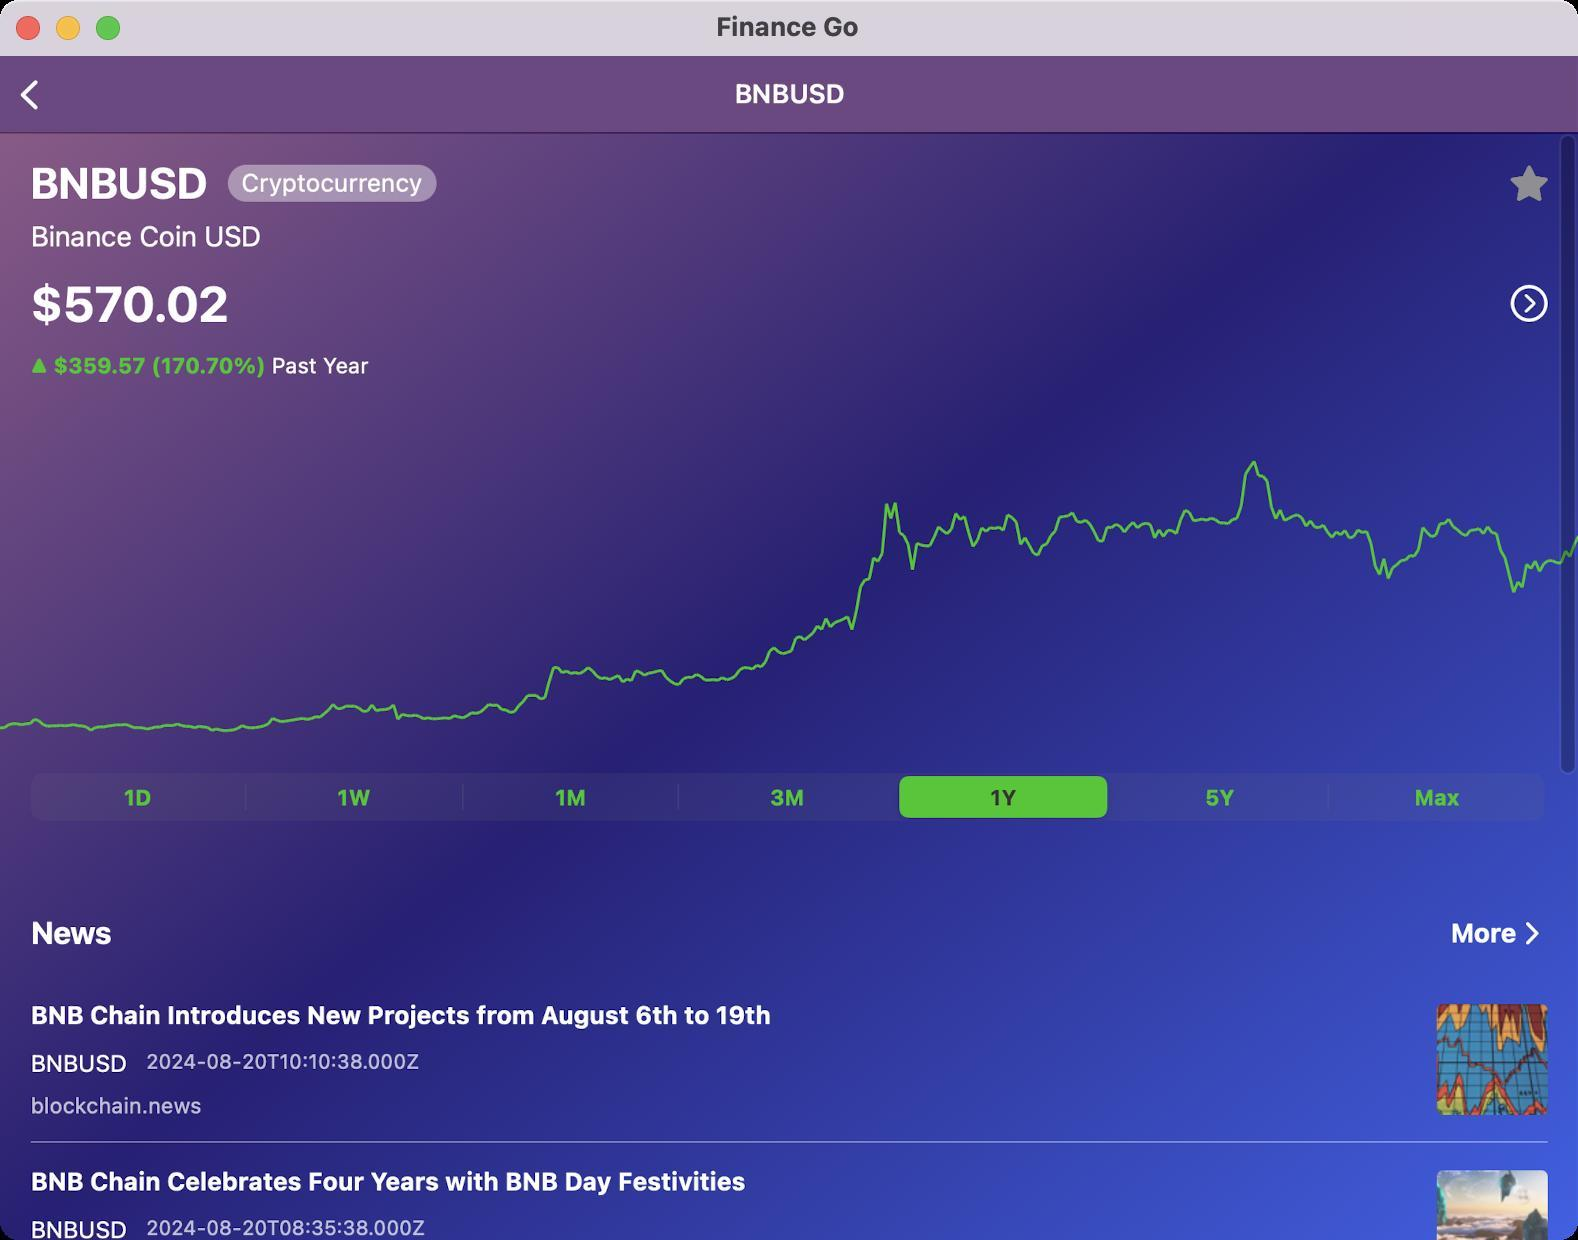
Accessibility tree:
{"name": "Finance_Go", "role": "AXWindow", "description": null, "role_description": "standard window", "value": null, "position": "352.00;95.00", "size": "789;620", "children": [{"name": null, "role": "AXGroup", "description": null, "role_description": "group", "value": null, "position": "0.00;0.00", "size": "789;620", "children": [{"name": null, "role": "AXGroup", "description": null, "role_description": "group", "value": null, "position": "0.00;0.00", "size": "789;621", "children": [{"name": null, "role": "AXGroup", "description": null, "role_description": "group", "value": null, "position": "0.00;0.00", "size": "789;621", "children": [{"name": null, "role": "AXGroup", "description": null, "role_description": "Nav bar", "value": null, "position": "0.00;27.72", "size": "789;38", "children": [{"name": null, "role": "AXButton", "description": "Back", "role_description": "back button", "value": null, "position": "0.00;30.03", "size": "34;34", "children": []}, {"name": null, "role": "AXHeading", "description": "BNBUSD", "role_description": "heading", "value": null, "position": "367.29;39.27", "size": "55;16", "children": []}]}, {"name": null, "role": "AXGroup", "description": null, "role_description": "group", "value": null, "position": "0.00;0.00", "size": "789;621", "children": [{"name": null, "role": "AXGroup", "description": null, "role_description": "group", "value": null, "position": "0.00;0.00", "size": "789;621", "children": [{"name": null, "role": "AXGroup", "description": null, "role_description": "table", "value": null, "position": "0.00;0.00", "size": "789;621", "children": [{"name": null, "role": "AXGroup", "description": null, "role_description": "group", "value": "", "position": "0.00;66.22", "size": "789;351", "children": [{"name": null, "role": "AXStaticText", "description": "BNBUSD, Binance Coin USD, $570.02, ▲ $359.57 (170.70%) Past Year, Cryptocurrency", "role_description": "text", "value": "", "position": "0.00;66.22", "size": "789;351", "children": []}, {"name": null, "role": "AXHeading", "description": "Line Chart. 1 dataset. DataSet", "role_description": "heading", "value": null, "position": "0.00;194.04", "size": "789;185", "children": []}, {"name": null, "role": "AXTabGroup", "description": null, "role_description": "tab group", "value": null, "position": "15.40;386.54", "size": "758;24", "children": [{"name": null, "role": "AXRadioButton", "description": "1D", "role_description": "tab", "value": 0, "position": "15.40;386.54", "size": "107;24", "children": []}, {"name": null, "role": "AXRadioButton", "description": "1W", "role_description": "tab", "value": 0, "position": "123.20;386.54", "size": "108;24", "children": []}, {"name": null, "role": "AXRadioButton", "description": "1M", "role_description": "tab", "value": 0, "position": "231.77;386.54", "size": "107;24", "children": []}, {"name": null, "role": "AXRadioButton", "description": "3M", "role_description": "tab", "value": 0, "position": "339.57;386.54", "size": "108;24", "children": []}, {"name": null, "role": "AXRadioButton", "description": "1Y", "role_description": "tab", "value": 1, "position": "448.14;386.54", "size": "107;24", "children": []}, {"name": null, "role": "AXRadioButton", "description": "5Y", "role_description": "tab", "value": 0, "position": "555.94;386.54", "size": "108;24", "children": []}, {"name": null, "role": "AXRadioButton", "description": "Max", "role_description": "tab", "value": 0, "position": "664.51;386.54", "size": "108;24", "children": []}]}, {"name": null, "role": "AXButton", "description": "icon star", "role_description": "button", "value": null, "position": "755.37;82.39", "size": "18;18", "children": []}, {"name": null, "role": "AXButton", "description": "button right arrow circle", "role_description": "button", "value": null, "position": "755.37;142.45", "size": "18;18", "children": []}]}, {"name": null, "role": "AXGroup", "description": null, "role_description": "group", "value": "", "position": "0.00;417.34", "size": "789;28", "children": [{"name": null, "role": "AXStaticText", "description": " ", "role_description": "text", "value": "", "position": "0.00;417.34", "size": "789;28", "children": []}]}, {"name": null, "role": "AXGroup", "description": null, "role_description": "group", "value": "", "position": "0.00;445.06", "size": "789;43", "children": [{"name": null, "role": "AXStaticText", "description": "News", "role_description": "text", "value": "", "position": "0.00;445.06", "size": "789;43", "children": []}, {"name": null, "role": "AXButton", "description": "More", "role_description": "button", "value": null, "position": "725.34;454.30", "size": "33;25", "children": []}]}, {"name": null, "role": "AXGroup", "description": null, "role_description": "group", "value": "", "position": "0.00;488.18", "size": "789;83", "children": [{"name": null, "role": "AXStaticText", "description": "BNB Chain Introduces New Projects from August 6th to 19th, BNBUSD, blockchain.news, 2024-08-20T10:10:38.000Z", "role_description": "text", "value": "", "position": "0.00;488.18", "size": "789;83", "children": []}]}, {"name": null, "role": "AXGroup", "description": null, "role_description": "group", "value": "", "position": "0.00;571.34", "size": "789;83", "children": [{"name": null, "role": "AXStaticText", "description": "BNB Chain Celebrates Four Years with BNB Day Festivities, BNBUSD, blockchain.news, 2024-08-20T08:35:38.000Z", "role_description": "text", "value": "", "position": "0.00;571.34", "size": "789;83", "children": []}]}]}]}]}]}]}]}, {"name": null, "role": "AXButton", "description": null, "role_description": "close button", "value": null, "position": "7.00;6.00", "size": "14;16", "children": []}, {"name": null, "role": "AXButton", "description": null, "role_description": "full screen button", "value": null, "position": "47.00;6.00", "size": "14;16", "children": [{"name": null, "role": "AXGroup", "description": null, "role_description": "group", "value": null, "position": "47.00;6.00", "size": "14;16", "children": [{"name": null, "role": "AXGroup", "description": null, "role_description": "group", "value": null, "position": "47.00;6.00", "size": "14;16", "children": []}]}]}, {"name": null, "role": "AXButton", "description": null, "role_description": "minimize button", "value": null, "position": "27.00;6.00", "size": "14;16", "children": []}, {"name": null, "role": "AXStaticText", "description": null, "role_description": "text", "value": "Finance Go", "position": "356.00;5.00", "size": "76;16", "children": []}]}